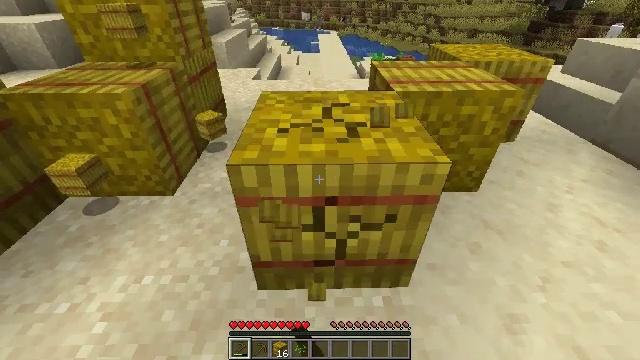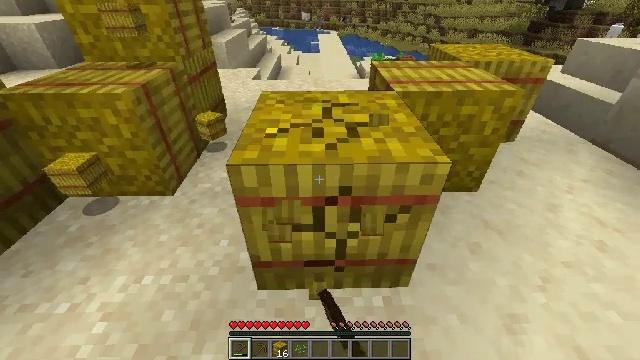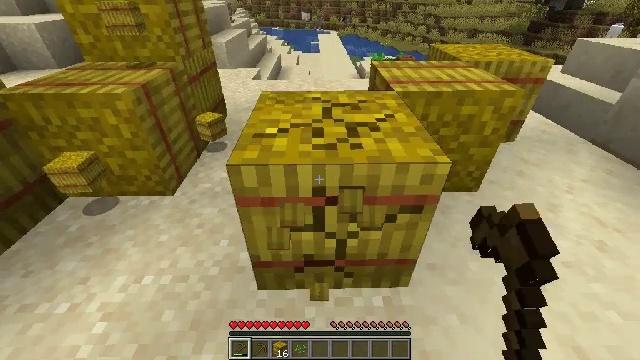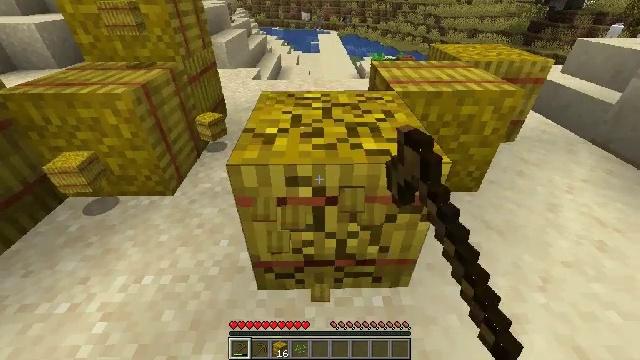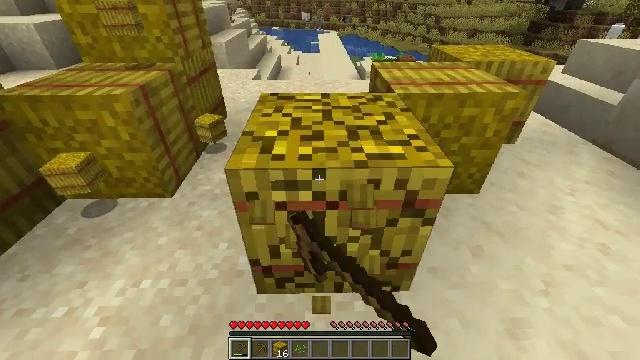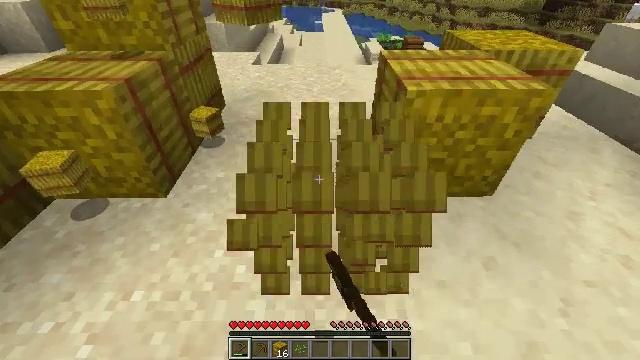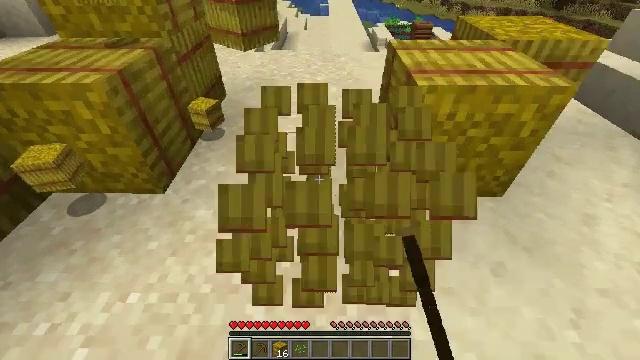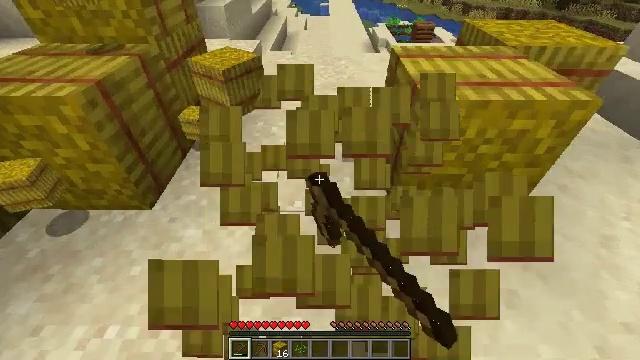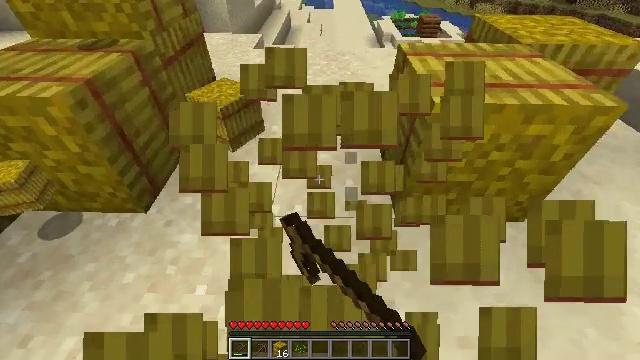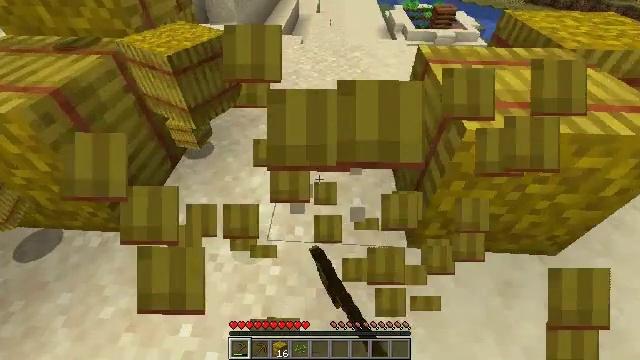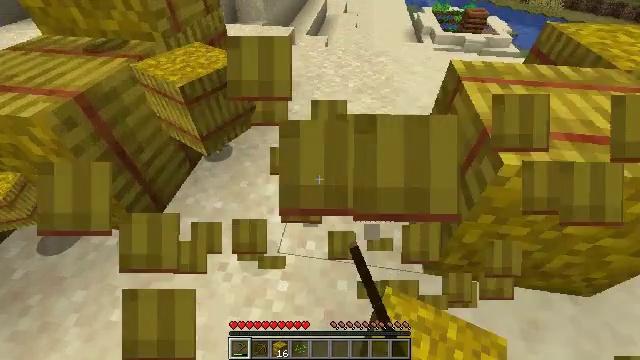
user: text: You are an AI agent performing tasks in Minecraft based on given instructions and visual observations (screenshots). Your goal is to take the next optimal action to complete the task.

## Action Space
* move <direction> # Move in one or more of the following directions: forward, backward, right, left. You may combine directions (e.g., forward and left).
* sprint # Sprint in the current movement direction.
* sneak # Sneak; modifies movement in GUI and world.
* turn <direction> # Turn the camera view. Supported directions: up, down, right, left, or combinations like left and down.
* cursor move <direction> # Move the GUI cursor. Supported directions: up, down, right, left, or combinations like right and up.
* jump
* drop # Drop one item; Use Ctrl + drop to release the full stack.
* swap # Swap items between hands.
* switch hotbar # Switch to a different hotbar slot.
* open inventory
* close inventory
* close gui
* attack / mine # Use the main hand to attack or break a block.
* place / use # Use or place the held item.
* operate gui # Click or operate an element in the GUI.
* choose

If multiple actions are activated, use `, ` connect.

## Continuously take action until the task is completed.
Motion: motion action
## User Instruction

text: Mine a hay block from the field.
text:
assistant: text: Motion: attack / mine
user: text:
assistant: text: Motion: attack / mine
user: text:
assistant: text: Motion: attack / mine
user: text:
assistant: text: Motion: move forward, attack / mine
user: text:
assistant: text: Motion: move forward, turn down, attack / mine
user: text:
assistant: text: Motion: move forward, turn left and down, attack / mine
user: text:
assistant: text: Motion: move forward, attack / mine
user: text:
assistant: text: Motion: move forward, turn down, attack / mine
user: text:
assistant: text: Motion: move forward, sprint, turn left and down, attack / mine
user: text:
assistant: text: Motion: move forward, sprint, turn left, attack / mine
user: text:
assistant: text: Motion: sprint, attack / mine